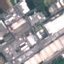
Label: Industrial